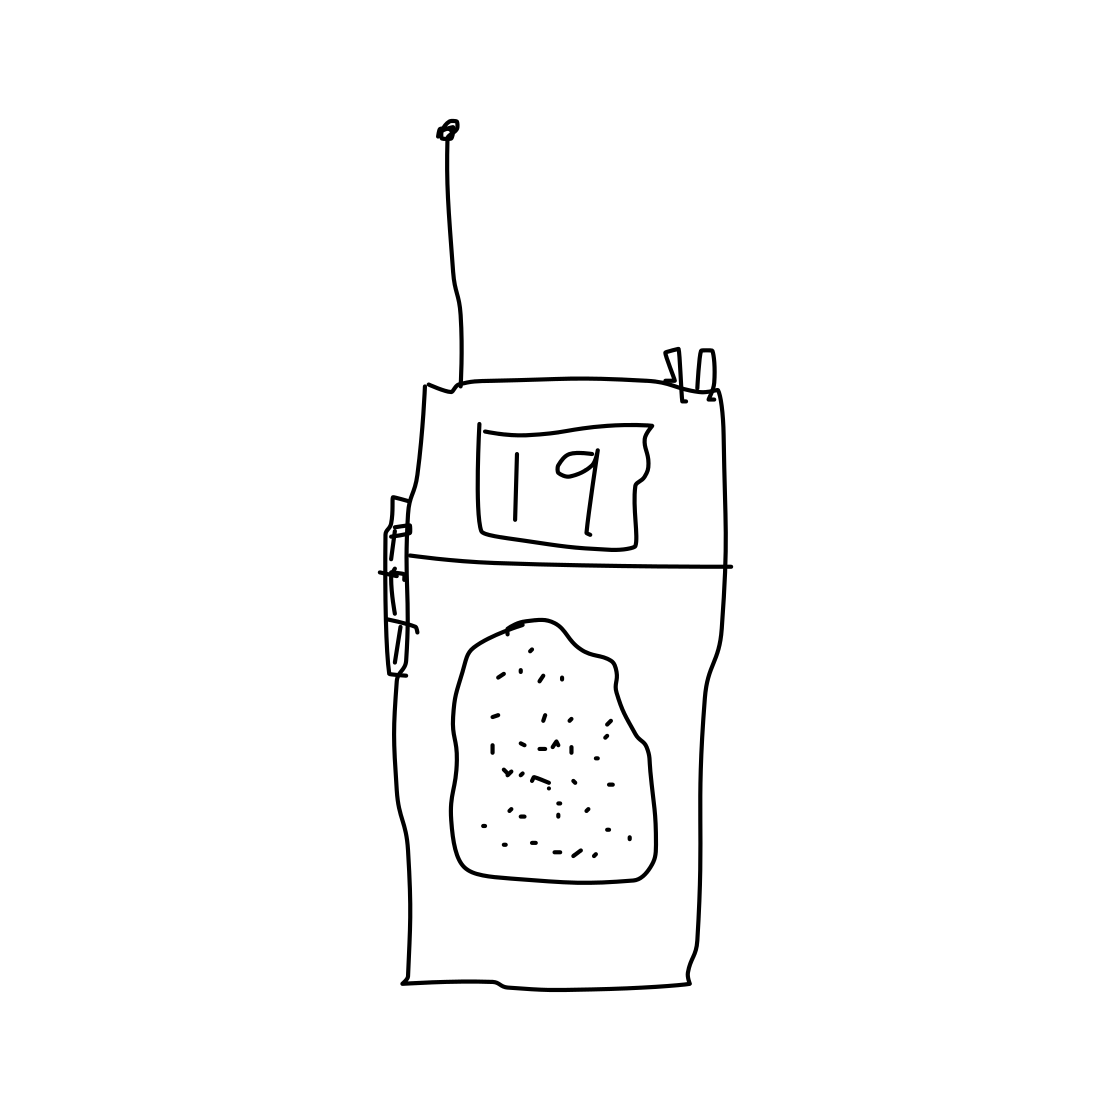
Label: walkie talkie